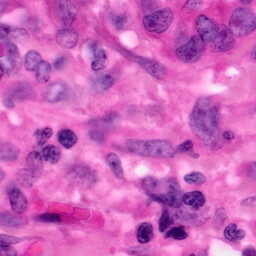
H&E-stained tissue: Pancreatic